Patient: sex M, age 64
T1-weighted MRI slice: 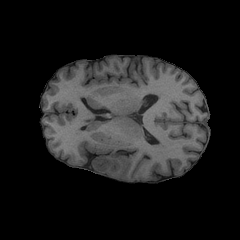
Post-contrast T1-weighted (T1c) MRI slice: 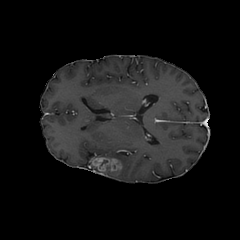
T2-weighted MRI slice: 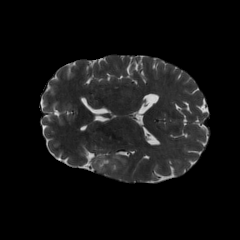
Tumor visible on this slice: yes
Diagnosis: Glioblastoma, IDH-wildtype
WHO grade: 4